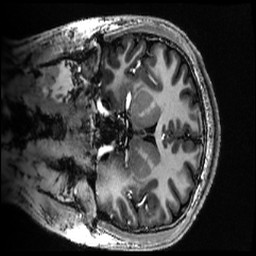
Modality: MP2RAGE
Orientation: coronal
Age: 20
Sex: male
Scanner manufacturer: siemens
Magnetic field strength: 6.98 T
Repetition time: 6 s
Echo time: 0.00283 s